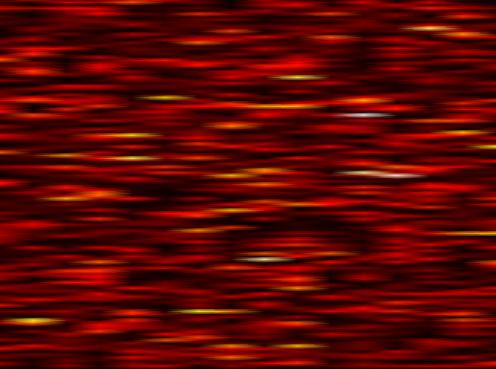
Label: UFMC